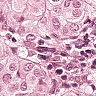
Metastatic tissue present: yes